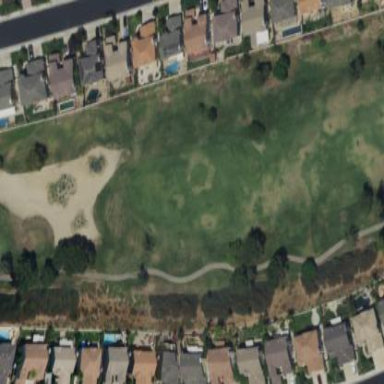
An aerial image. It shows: Rough area on grassy golf course.